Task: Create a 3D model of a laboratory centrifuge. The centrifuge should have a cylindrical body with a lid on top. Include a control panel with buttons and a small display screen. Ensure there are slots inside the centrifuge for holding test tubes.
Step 144:
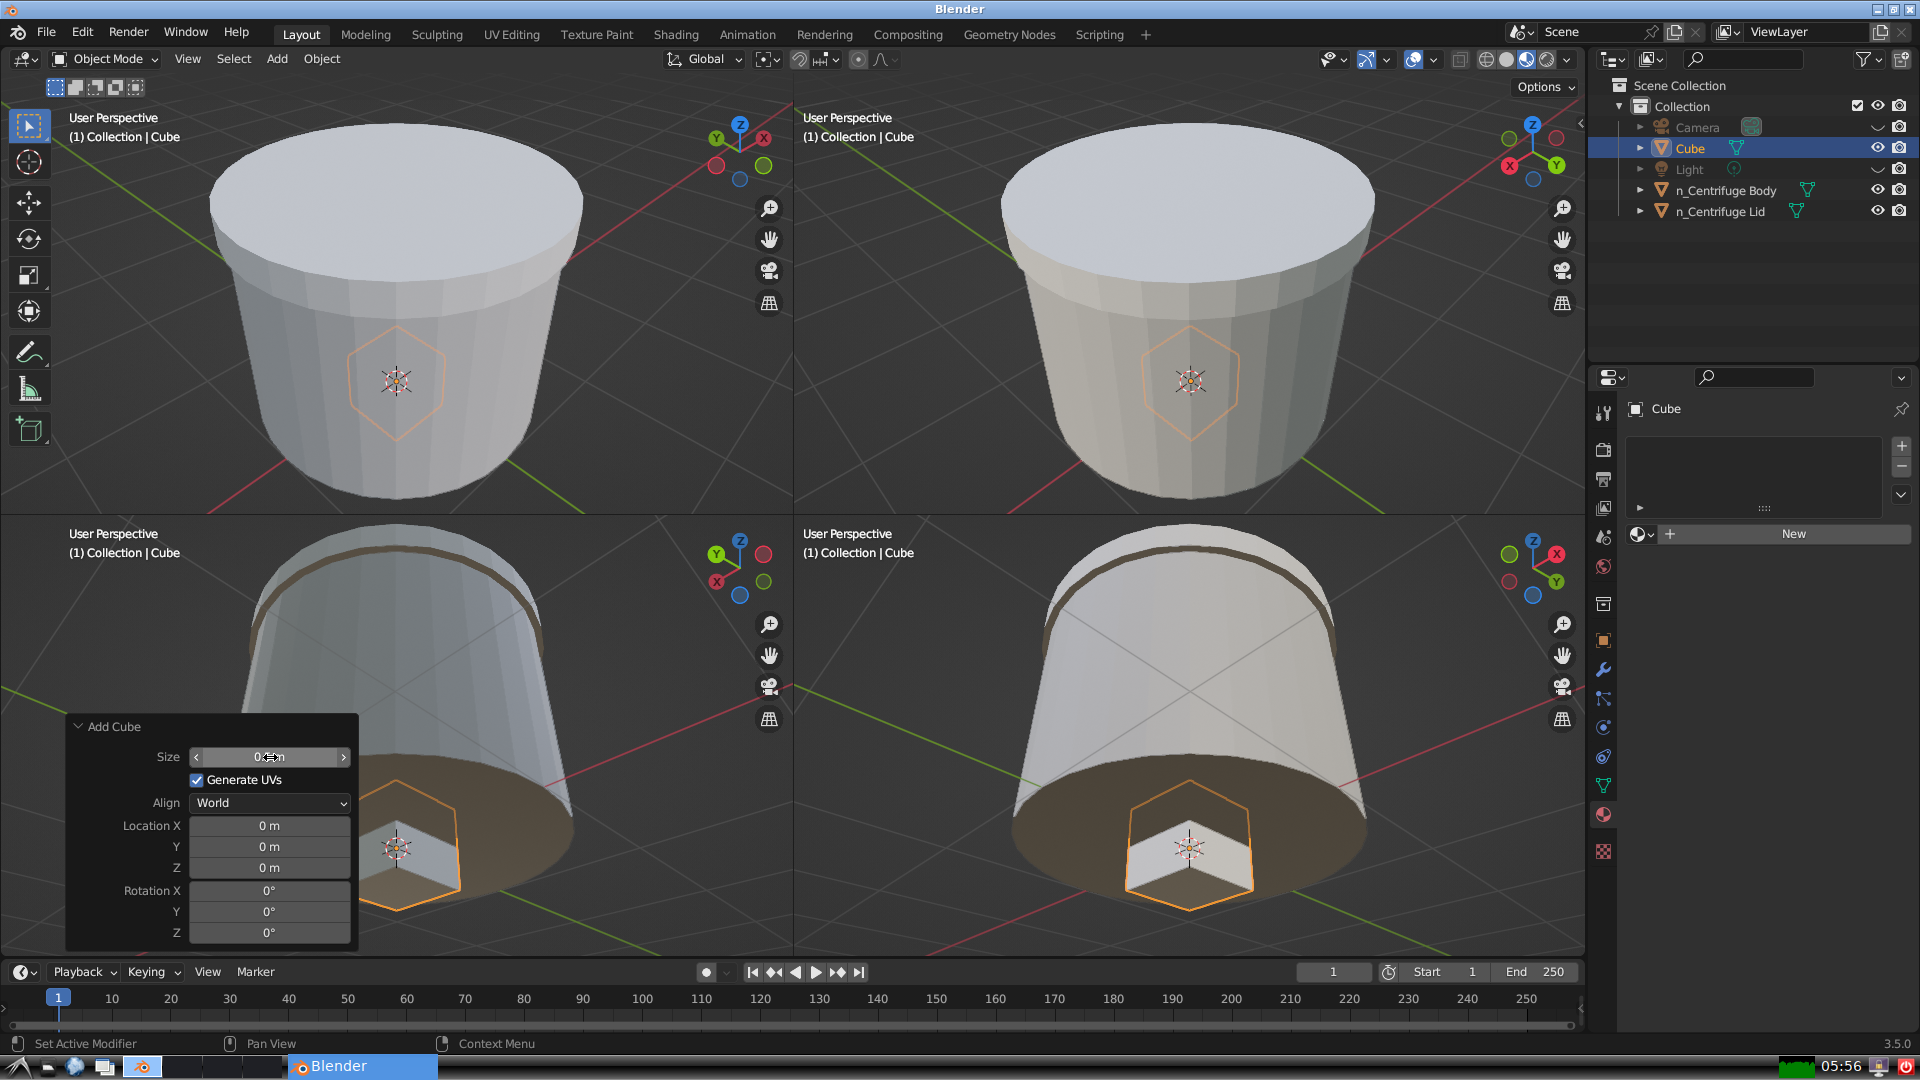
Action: {"mouse_move": [960, 540]}